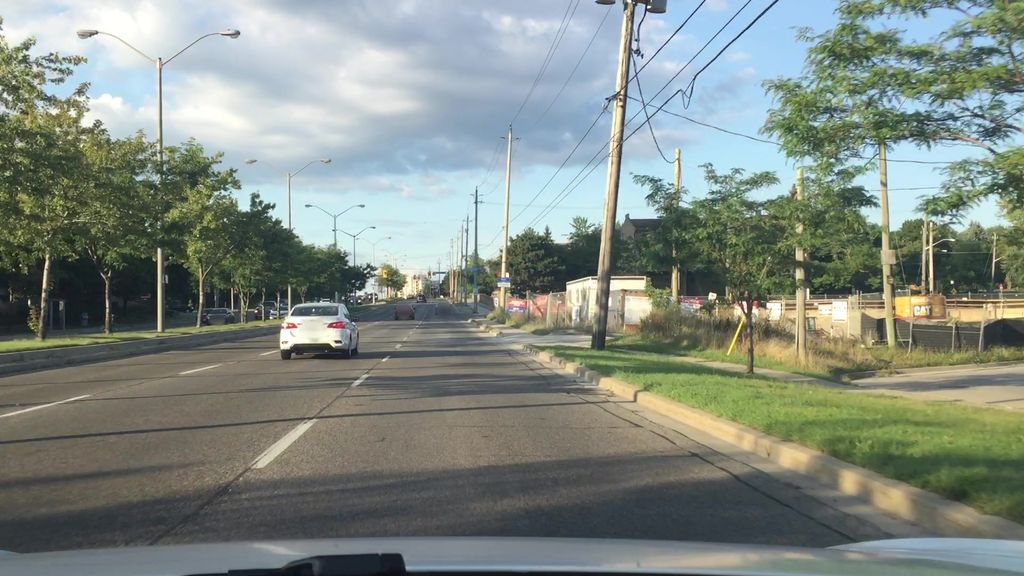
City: toronto